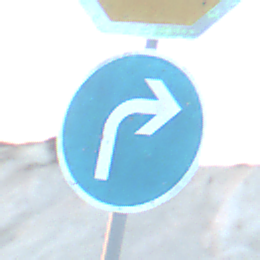
Verkehrszeichen: VorgeschriebeneFahrtrichtungRechts
Zusatzzeichen oben: Stop
Umgebung: Outdoor, Beach
Tageszeit: SunriseSunset
Wetter: PartlyCloudy
Licht: Natural
Jahreszeit: NotSpecified
Kontrast: MediumContrast